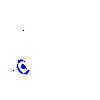
Particle: pion